Question: I have the following xaml
'''
<Grid>
<Grid.RowDefinitions>
<RowDefinition Height="*" />
<RowDefinition Height="*" />
</Grid.RowDefinitions>
<StackPanel Orientation="Horizontal">
<Frame Height="Auto" Width="200" Background="Green" />
</StackPanel>
<Pivot Grid.Row="1" Background="Red" Width="200" VerticalAlignment="Stretch" Title="Pivot Title">
<PivotItem Header="Blah">
<TextBlock Text="Pivot content"/>
</PivotItem>
</Pivot>
</Grid>
'''
Which produces the following layout

The issue is that the pivot is appearing above where I would think it logically should appear. The pivot should appear below the half way mark but instead it is appearing about 27 pixels above it. I can of course just add a top margin to the pivot to push it back down but I'd like to get to the bottom of why it's appearing up there in the first place.
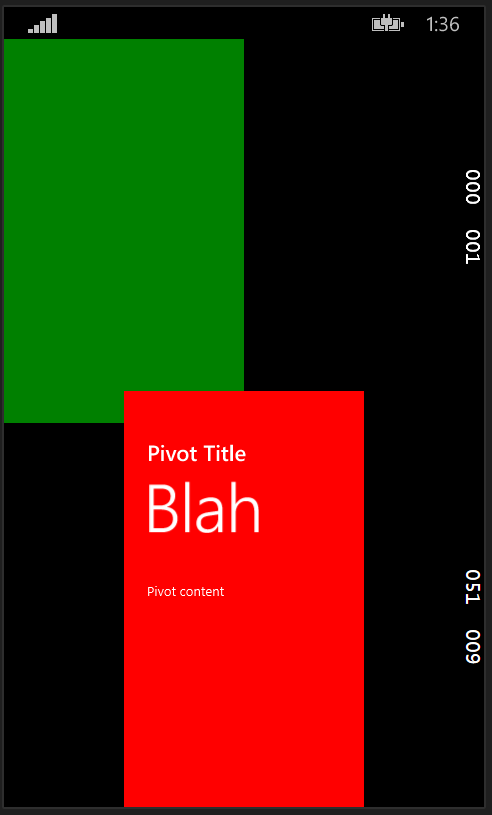
Answer: The cause of that problem is that of 'Pivot' , as 'Pivot' is intented to be the only child element of a page. If your bounds mode is set to 'UseVisible' and your status bar is visible, then (about -20, I think). So, if you add this code to the constructor:
'''
ApplicationView.GetForCurrentView().SetDesiredBoundsMode(ApplicationViewBoundsMode.UseCoreWindow);
'''
There'll be no vertical margin at all, and you will have expected behavior: